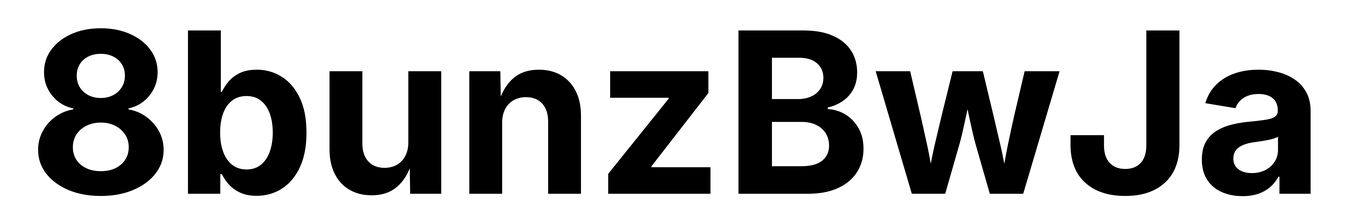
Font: Inter_Bold